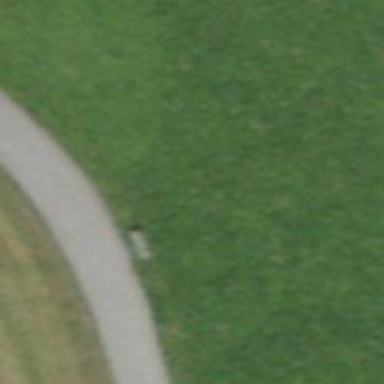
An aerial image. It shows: Bench for seating.